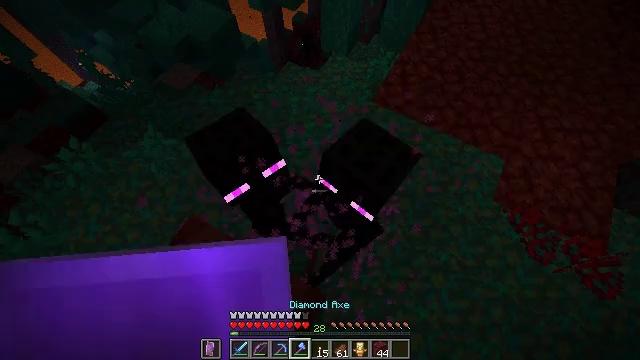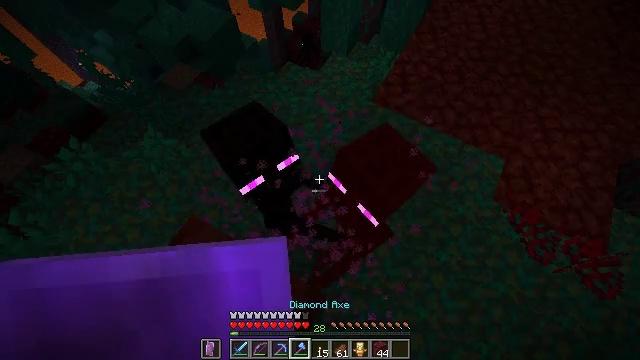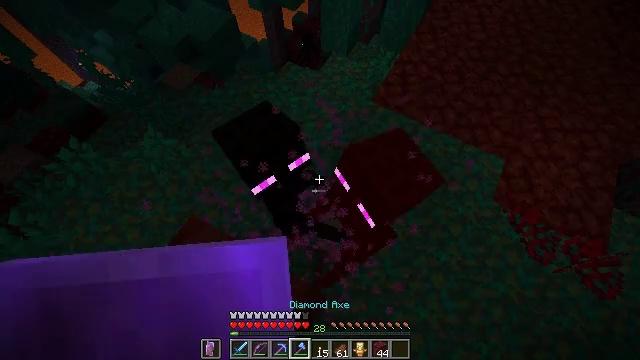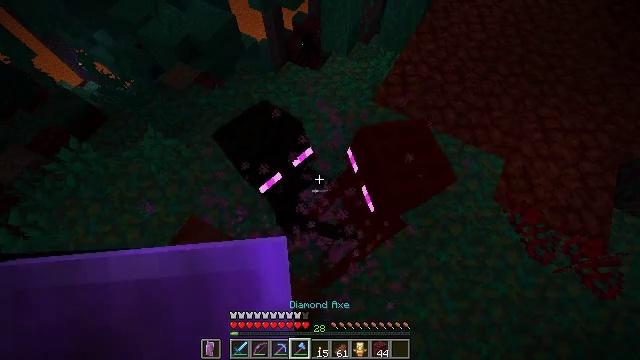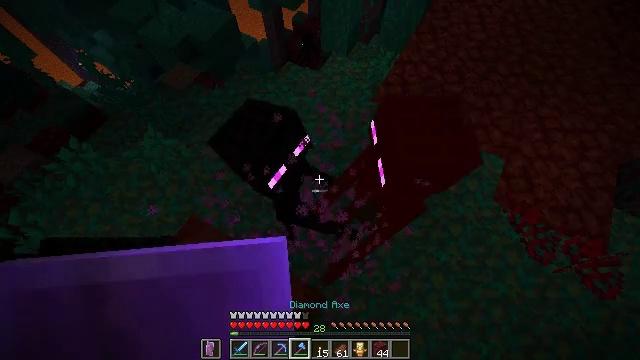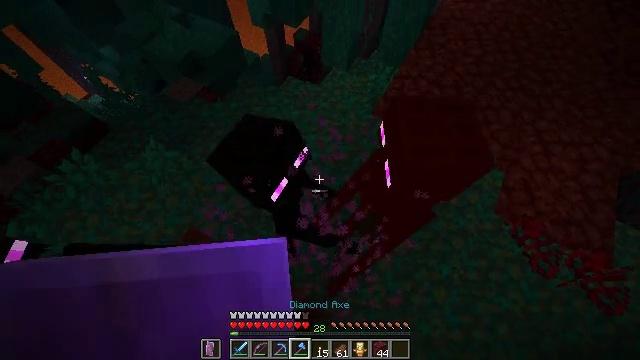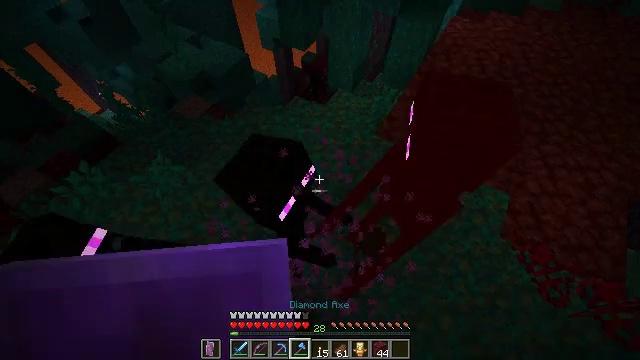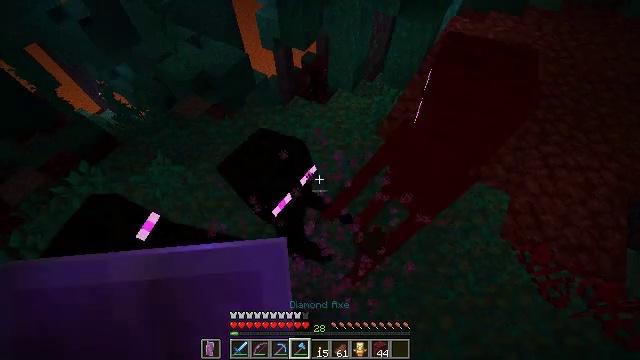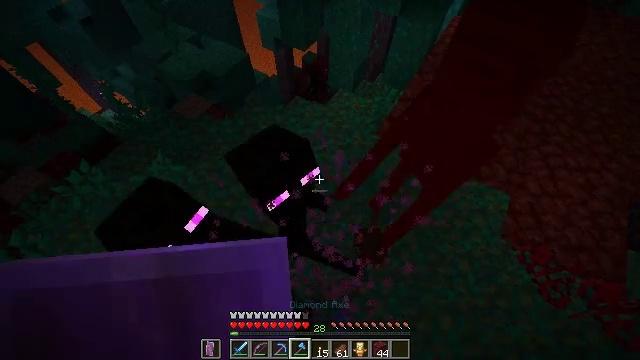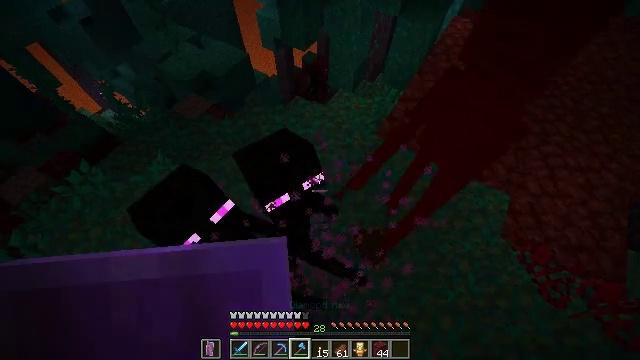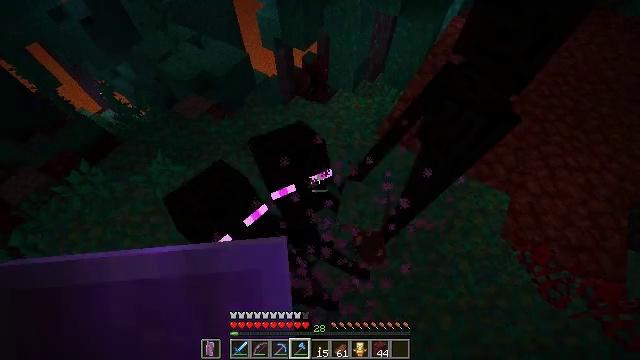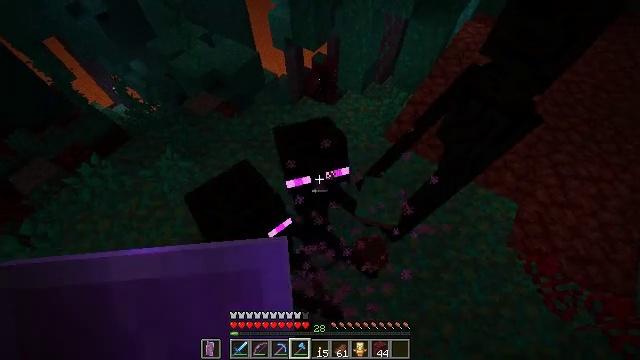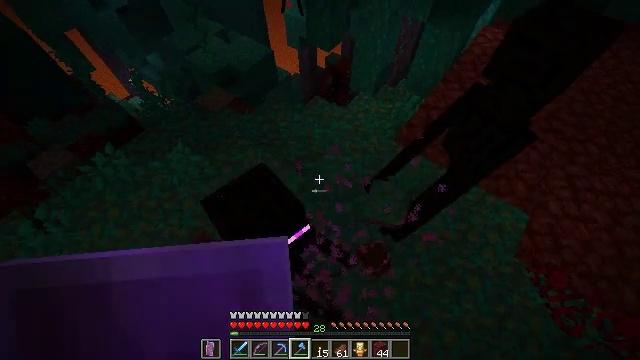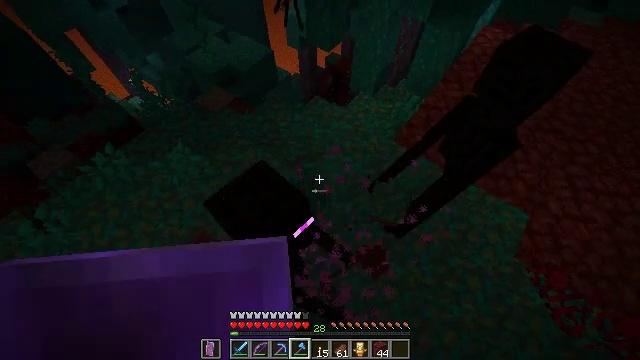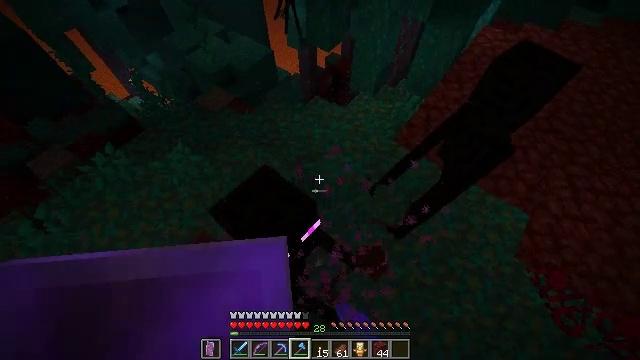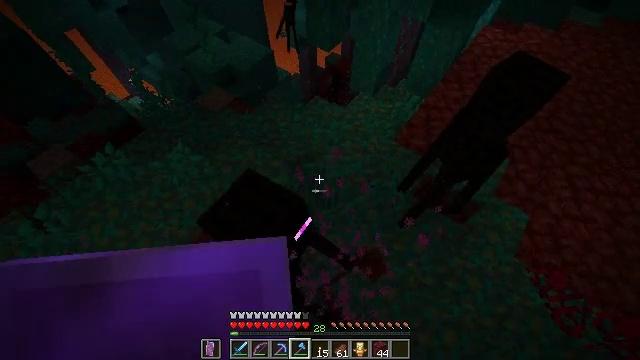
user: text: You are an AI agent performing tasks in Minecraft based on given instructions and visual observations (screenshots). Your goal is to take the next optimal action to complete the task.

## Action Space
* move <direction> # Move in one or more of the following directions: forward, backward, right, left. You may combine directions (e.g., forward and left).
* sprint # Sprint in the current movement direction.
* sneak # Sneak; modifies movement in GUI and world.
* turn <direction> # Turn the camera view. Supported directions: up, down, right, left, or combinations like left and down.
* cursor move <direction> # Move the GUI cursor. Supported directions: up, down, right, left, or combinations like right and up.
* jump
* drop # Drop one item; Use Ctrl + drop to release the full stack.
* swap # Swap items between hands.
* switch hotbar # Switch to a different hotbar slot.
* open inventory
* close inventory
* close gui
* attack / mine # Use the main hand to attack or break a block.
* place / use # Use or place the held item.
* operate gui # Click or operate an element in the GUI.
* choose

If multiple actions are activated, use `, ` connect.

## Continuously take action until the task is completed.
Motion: motion action
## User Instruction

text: Mine warped roots from the ground.
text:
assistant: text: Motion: no_op
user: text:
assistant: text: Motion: no_op
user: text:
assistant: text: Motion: no_op
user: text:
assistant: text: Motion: no_op
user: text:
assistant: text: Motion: turn up
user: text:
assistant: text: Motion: turn left and up
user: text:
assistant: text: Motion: attack / mine
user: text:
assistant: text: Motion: attack / mine
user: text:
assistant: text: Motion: attack / mine
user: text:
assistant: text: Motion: attack / mine
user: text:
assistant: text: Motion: turn left, attack / mine
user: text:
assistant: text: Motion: turn left
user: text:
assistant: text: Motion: attack / mine
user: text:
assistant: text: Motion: attack / mine
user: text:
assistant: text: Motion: no_op
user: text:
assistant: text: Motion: no_op
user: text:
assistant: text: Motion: no_op
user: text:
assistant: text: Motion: turn left and down
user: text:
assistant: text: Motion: no_op